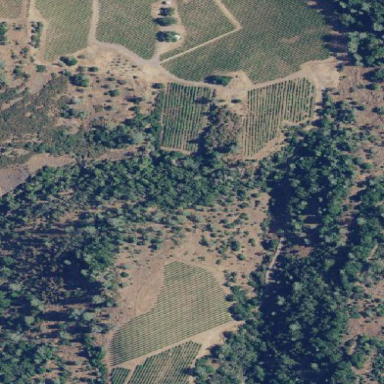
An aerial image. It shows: Vineyard growing wine grapes.